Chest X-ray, AP view. Patient: 22 years old, sex F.
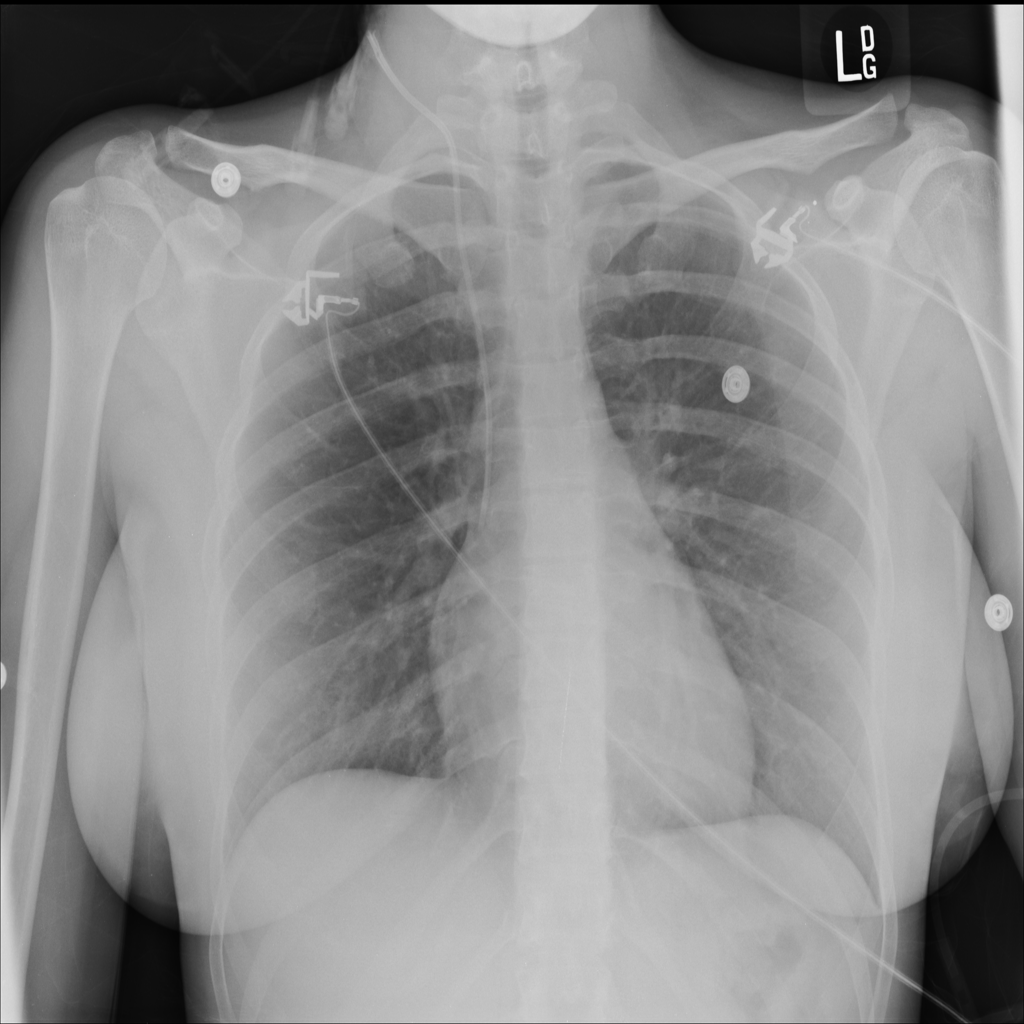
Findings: No Finding